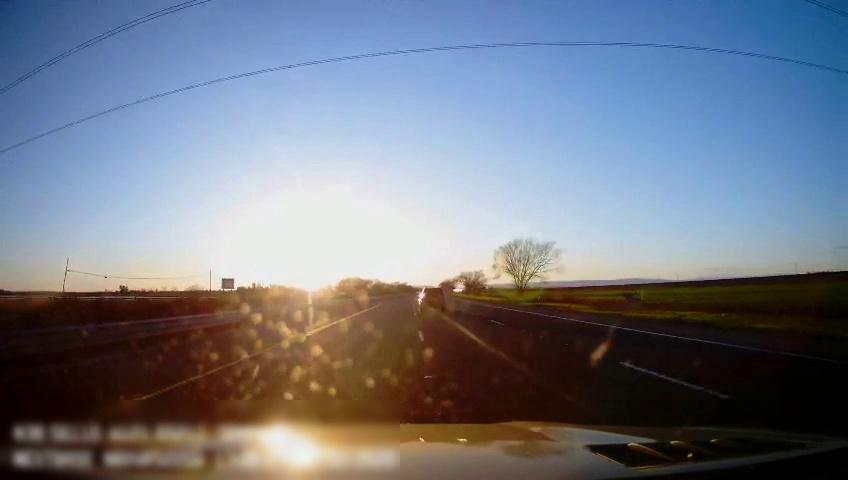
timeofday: Day
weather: Sunny
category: Drivable Space
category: Vehicles | Car
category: Lanes | Alternate Lane
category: Lanes | Current Lane
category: Lanes | Current Lane
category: Lanes | Alternate Lane